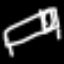
Label: bed